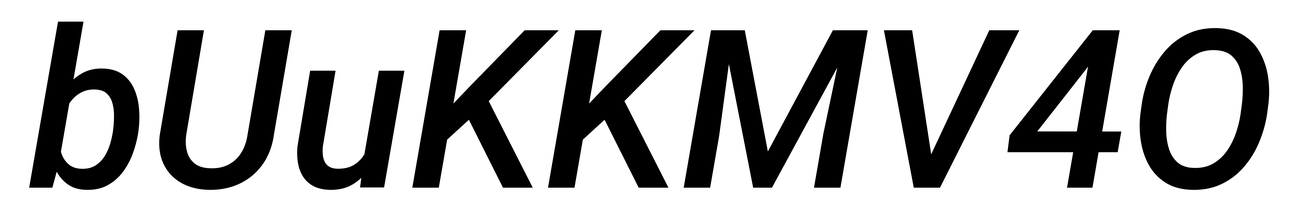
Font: Roboto-Italic_Medium_Italic